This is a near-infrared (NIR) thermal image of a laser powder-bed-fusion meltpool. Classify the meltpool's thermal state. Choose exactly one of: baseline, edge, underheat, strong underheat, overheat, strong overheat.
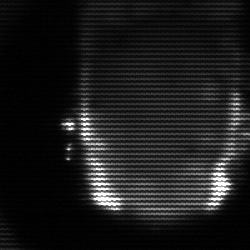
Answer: baseline